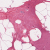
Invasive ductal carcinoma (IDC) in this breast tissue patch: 0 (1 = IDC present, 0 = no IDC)